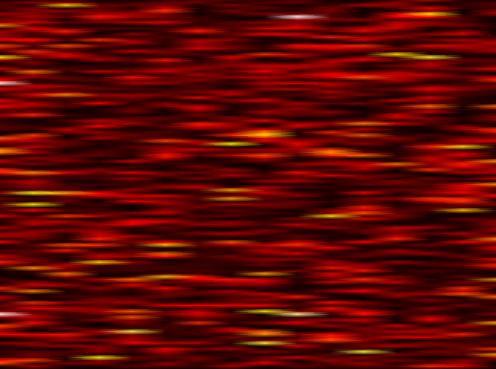
Label: WOLA